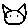
Label: cat